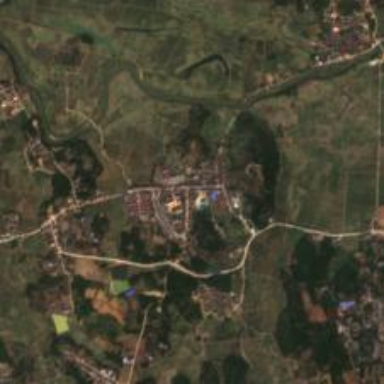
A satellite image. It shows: Township classified as town.